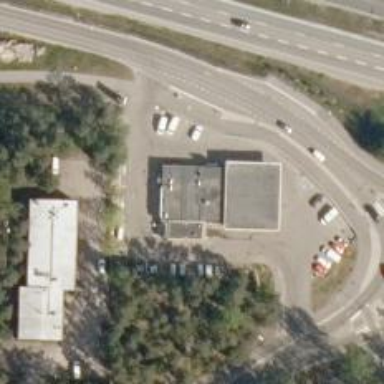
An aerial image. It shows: Convenience shop.